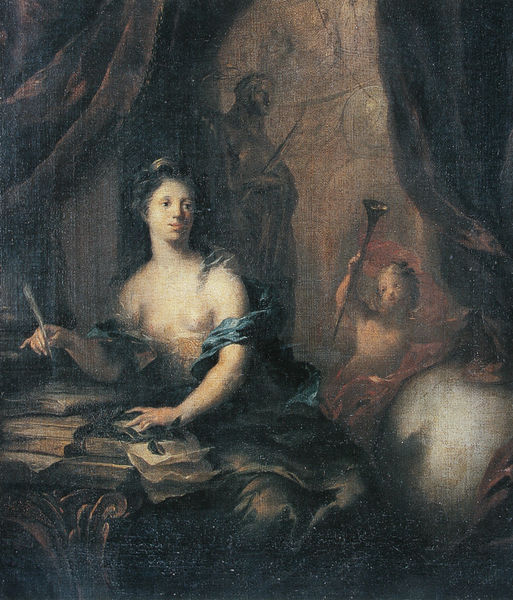
Titel: Allegorie der heroischen Poesie
Künstler: Ottmar II. Elliger
Standort: Mainz
Institution: Landesmuseum
Schlagwörter: akt, blau, blätter, dunkel, feder, gemälde, hand, haut, kopf, mann, nackt, schatten, umhang, weiß, mädchen, braun, brust, busen, frankreich, frau, geste, grau, hintergrund, kleid, licht, raum, schwarz, säule, tisch, tür, zimmer, ölbild, blick, dame, rot, malerei, wand, architektur, arme, augen, barock, faru, geschichte, mensch, samt, tod, gelehrte, horn, hände, portrait, porträt, vorhang, öl, figur, gewand, gold, haare, sitzend, stoff, stoffe, kind, brünett, renaissance, rokoko, schulter, engel, putte, putto, skulptur, statue, vase, lächeln, brüste, schrift, bücher, liebe, papier, papiere, schreibtisch, bogen, moment, ölgemälde, kissen, vorhänge, verzierung, muse, bett, kammer, halbnackt, plastik, junge, entblösst, tor, gestalt, knabe, buch, denken, schwert, schriften, kugel, allegorie, lorbeer, tizian, stift, tinte, pergament, flöte, gestus, liebesbrief, schreiben, götter, tintoretto, eros, versonnen, ehre, bozzetto, sfumato, papierblätter, heilige, fresko, kabinett, fanfare, tröte, amor, posaune, lassziv, fresco, frescos, freskos, bozetto, difus, sphinx, schriftstellerin, federkiel, trompete, kabinet, schreibend, statur, historia, tiepolo, boucher, fra, gewandt, aphrodite, fama, ruhm, wissen, inspiration, melancholia, büche, dichterin, poetin, heroische poesie, liebesbriefe, clio, rustb, klio